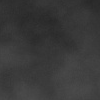
Atmospheric dust classification: dusty